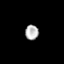
Tissue: prostate
Cell type: T cells
Senescence score: 0.6989
Nuclear area (px): 193
Mean DAPI intensity: 181.471